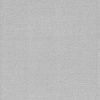
Atmospheric dust classification: dusty